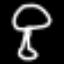
Label: mushroom